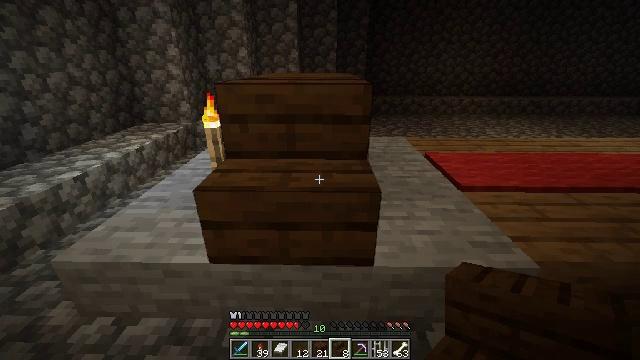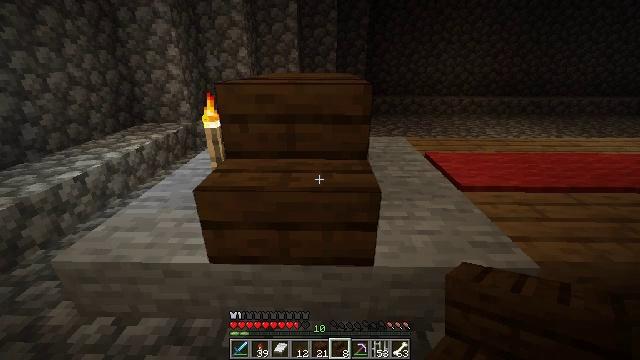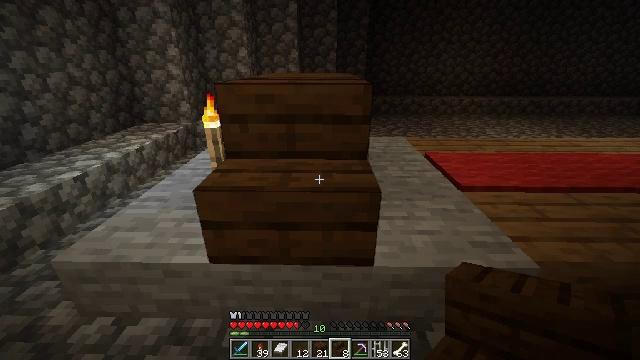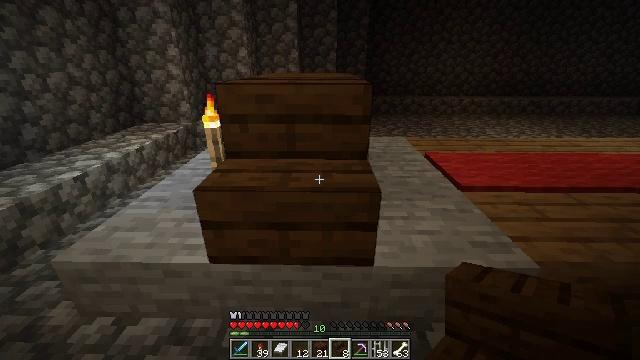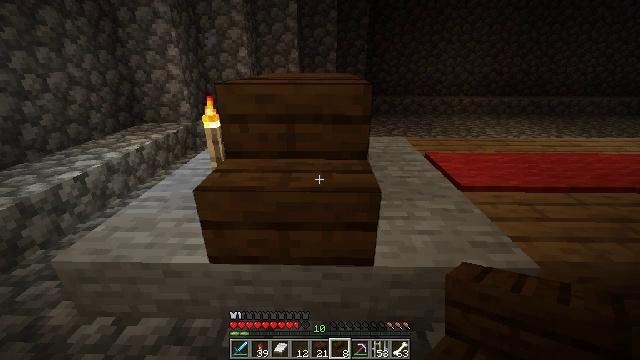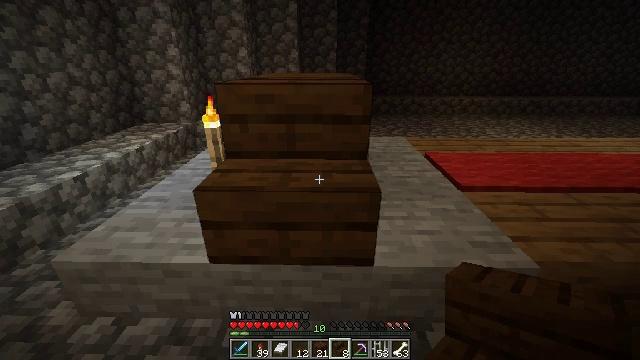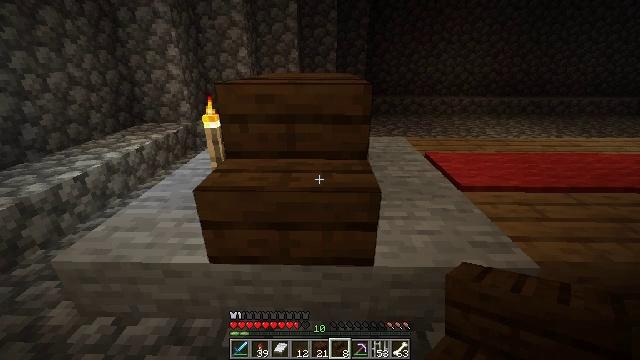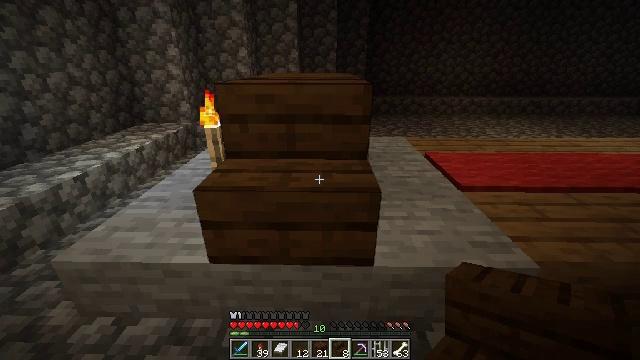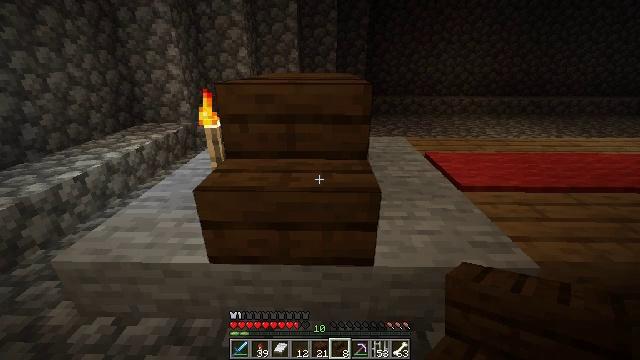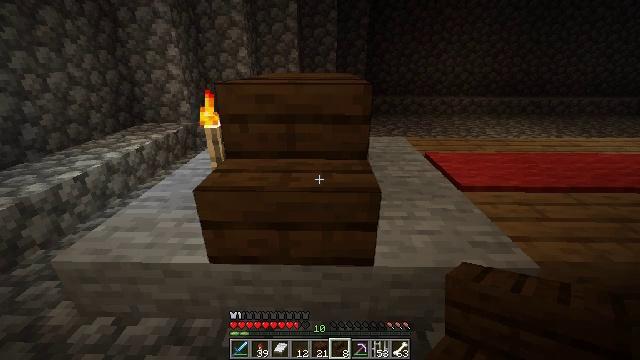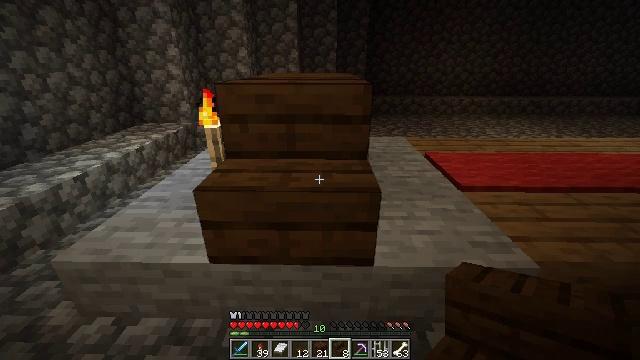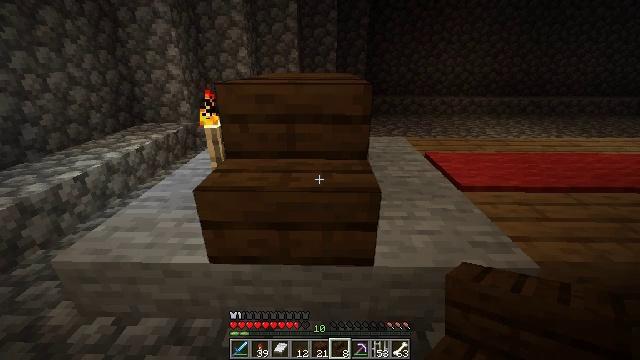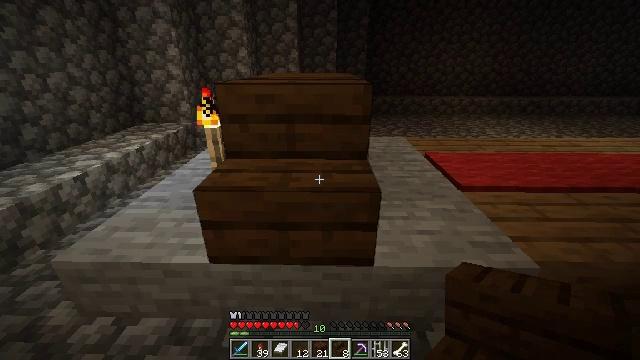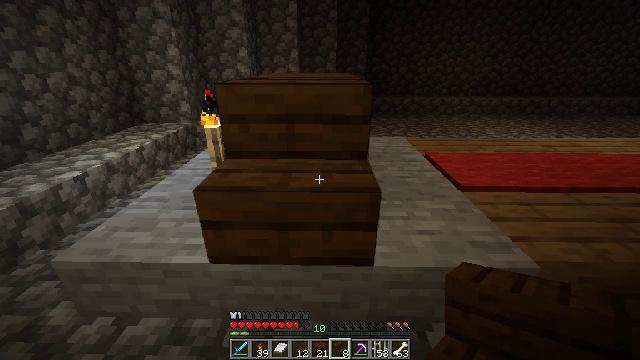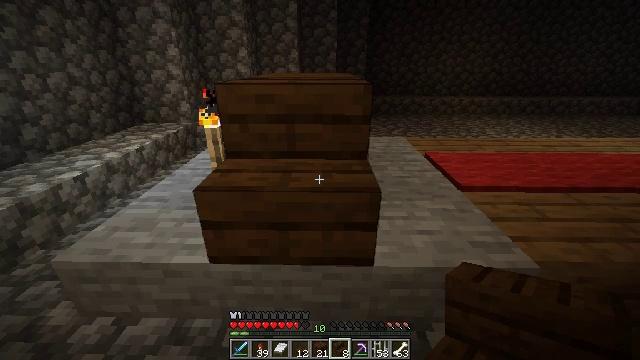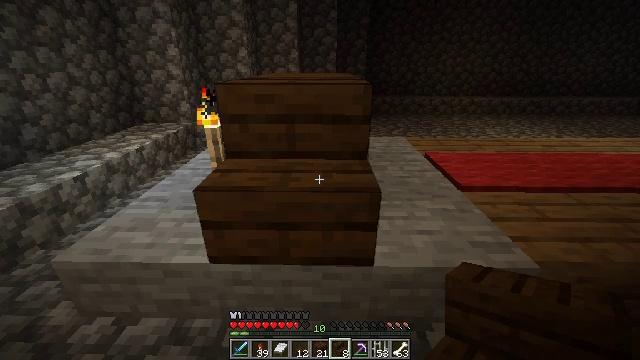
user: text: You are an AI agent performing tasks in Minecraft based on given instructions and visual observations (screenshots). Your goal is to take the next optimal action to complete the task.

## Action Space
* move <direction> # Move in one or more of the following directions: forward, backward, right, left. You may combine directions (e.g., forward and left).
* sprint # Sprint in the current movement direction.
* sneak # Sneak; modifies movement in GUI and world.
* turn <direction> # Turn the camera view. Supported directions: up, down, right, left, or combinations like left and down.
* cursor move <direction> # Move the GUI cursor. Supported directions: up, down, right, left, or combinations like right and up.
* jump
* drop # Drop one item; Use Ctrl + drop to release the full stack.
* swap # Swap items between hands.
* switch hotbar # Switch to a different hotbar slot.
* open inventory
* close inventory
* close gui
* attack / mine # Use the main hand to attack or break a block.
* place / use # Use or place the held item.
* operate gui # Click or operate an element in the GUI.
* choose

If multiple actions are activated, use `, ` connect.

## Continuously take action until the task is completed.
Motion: motion action
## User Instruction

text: Attack the dark oak planks to recycle them.
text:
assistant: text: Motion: no_op
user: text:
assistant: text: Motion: no_op
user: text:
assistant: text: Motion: no_op
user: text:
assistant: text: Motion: no_op
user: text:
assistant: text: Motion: no_op
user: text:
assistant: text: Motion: no_op
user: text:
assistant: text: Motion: no_op
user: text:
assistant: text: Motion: no_op
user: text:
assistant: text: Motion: no_op
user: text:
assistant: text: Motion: no_op
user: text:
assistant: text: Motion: no_op
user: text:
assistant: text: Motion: no_op
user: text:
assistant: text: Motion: no_op
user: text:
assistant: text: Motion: no_op
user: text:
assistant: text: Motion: no_op
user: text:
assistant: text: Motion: no_op
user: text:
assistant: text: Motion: no_op
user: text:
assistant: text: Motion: no_op
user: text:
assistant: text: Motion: no_op
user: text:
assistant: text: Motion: no_op
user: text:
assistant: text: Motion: no_op
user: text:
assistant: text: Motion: no_op
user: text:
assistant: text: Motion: no_op
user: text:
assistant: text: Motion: no_op
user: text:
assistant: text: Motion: move right
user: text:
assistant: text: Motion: move right
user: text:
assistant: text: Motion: move right
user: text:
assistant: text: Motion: move forward and move right, turn left
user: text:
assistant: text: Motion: move forward and move right, turn left
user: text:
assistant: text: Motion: move forward and move right, turn left